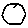
Label: circle